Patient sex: M
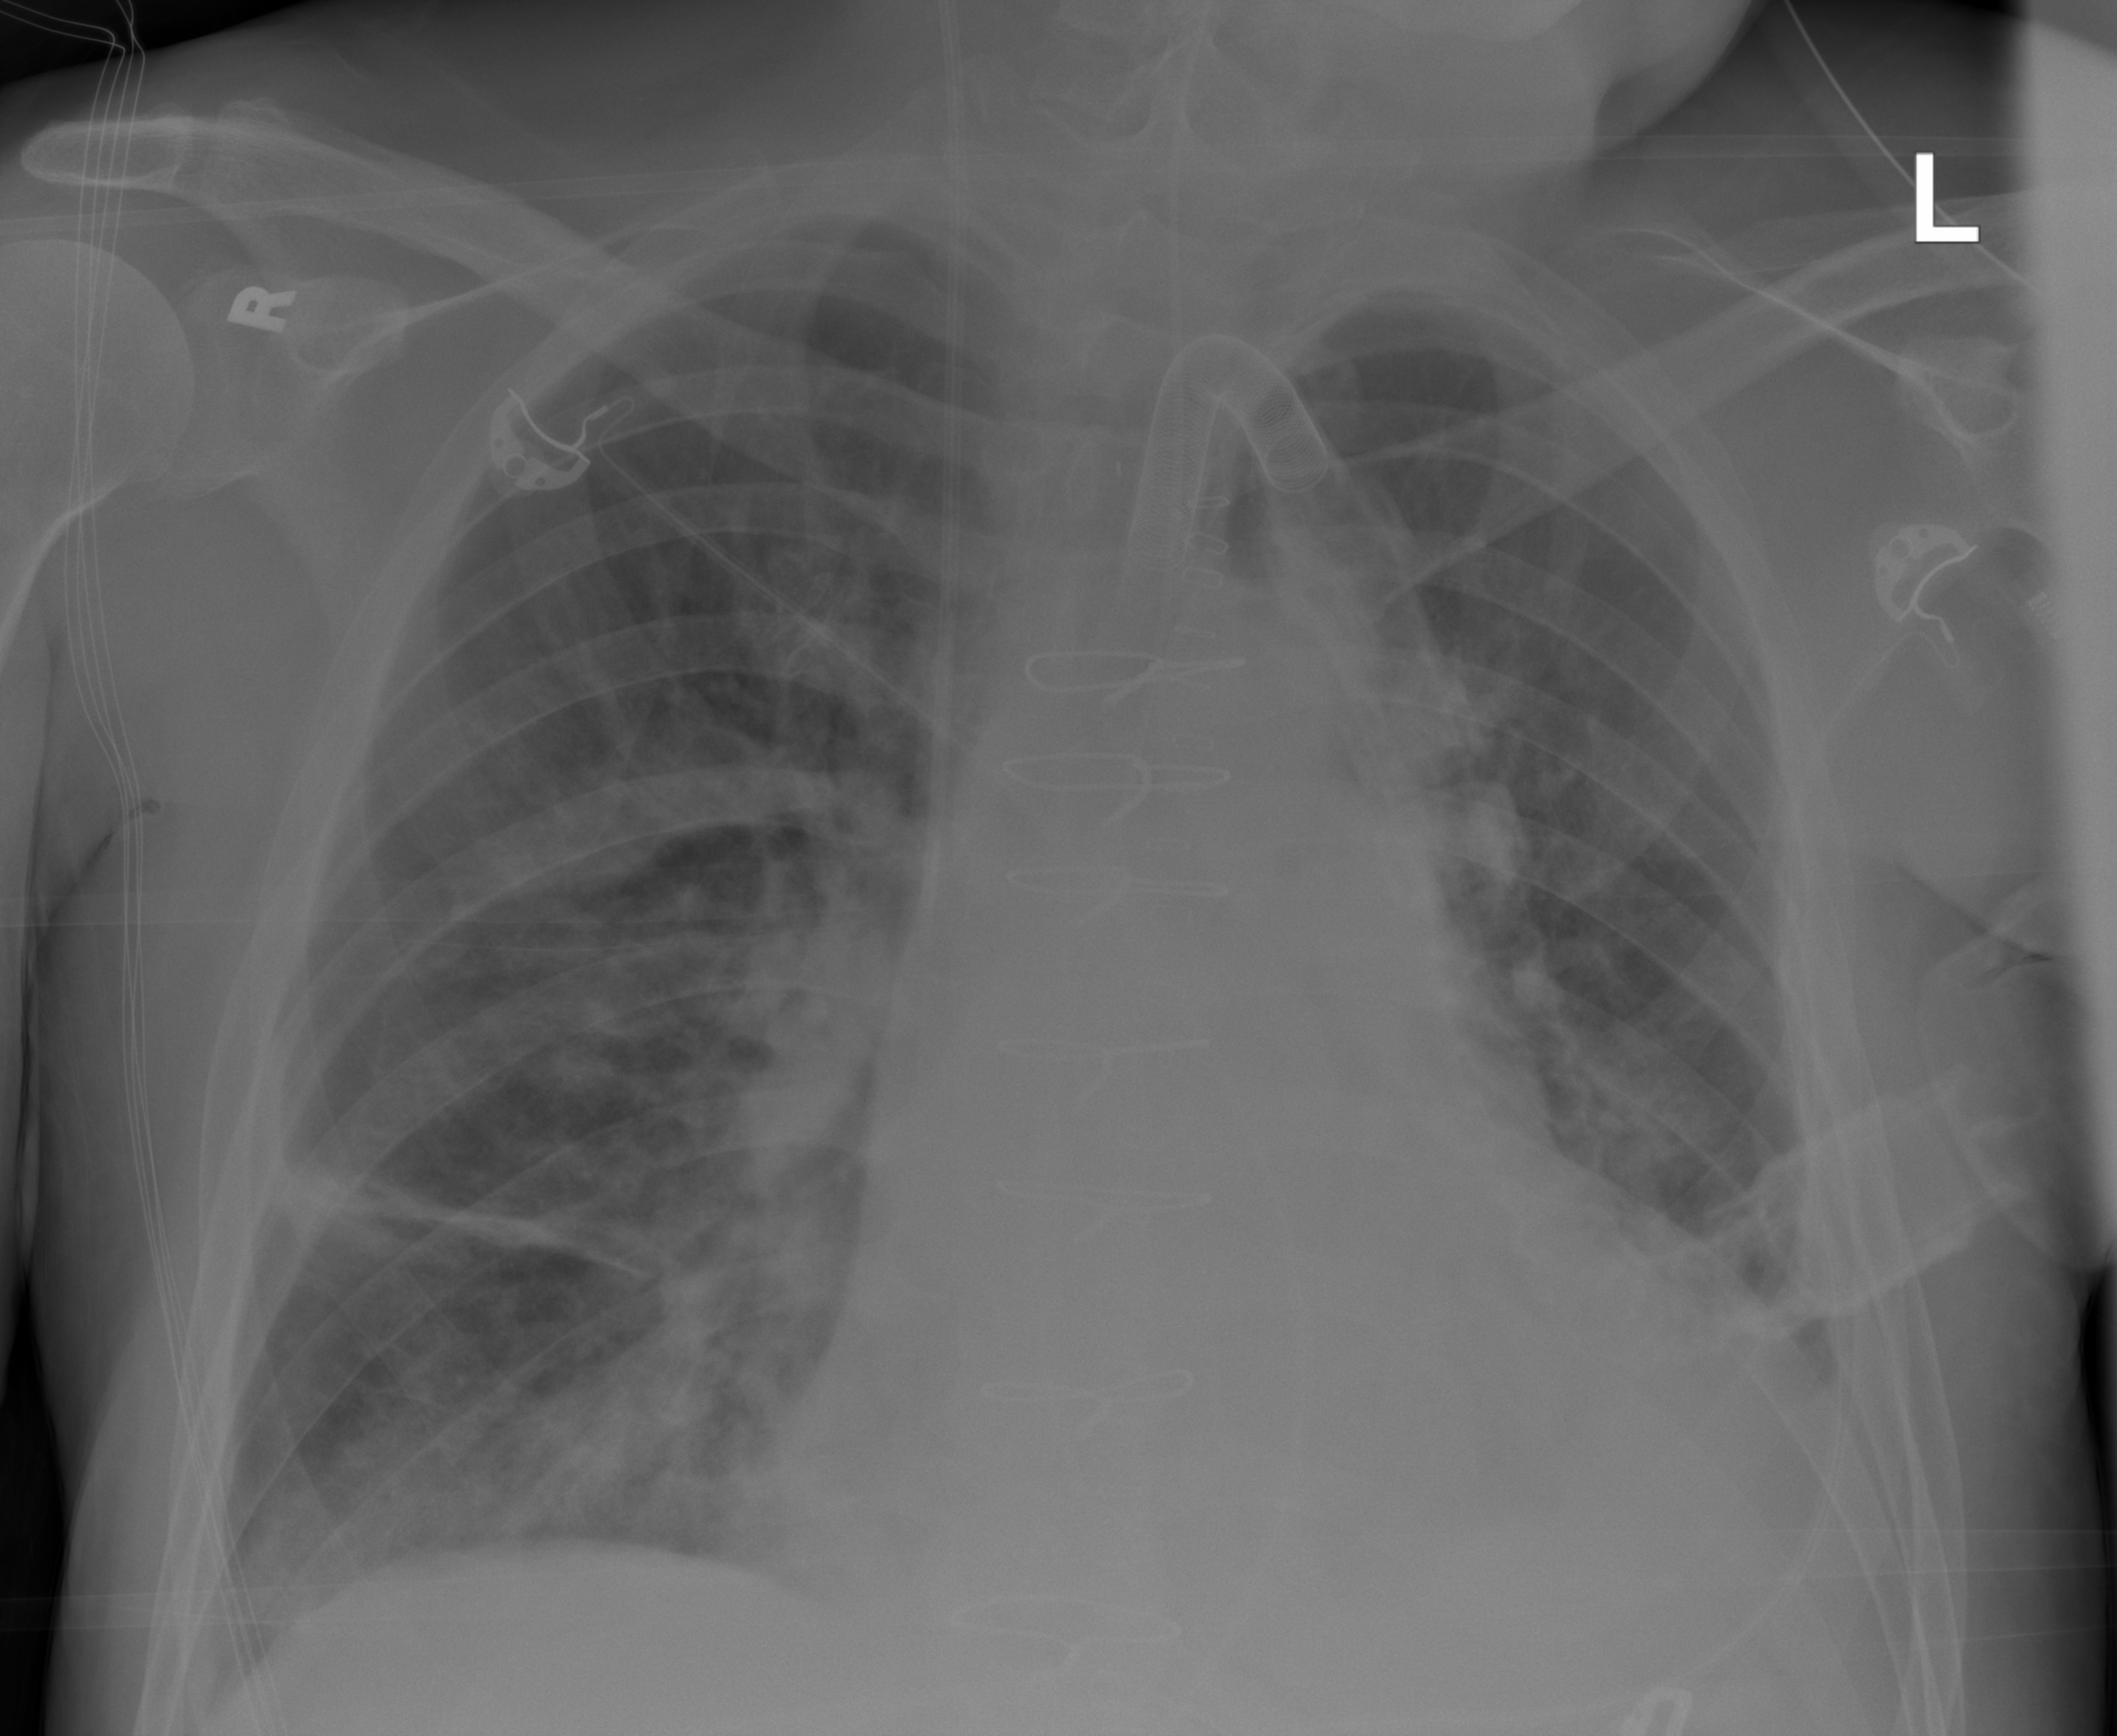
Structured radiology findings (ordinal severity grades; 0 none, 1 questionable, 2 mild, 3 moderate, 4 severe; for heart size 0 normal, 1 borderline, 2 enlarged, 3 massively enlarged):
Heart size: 2
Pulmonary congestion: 2
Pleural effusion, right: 0
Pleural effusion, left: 2
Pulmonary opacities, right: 2
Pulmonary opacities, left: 0
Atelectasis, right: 2
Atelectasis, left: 3